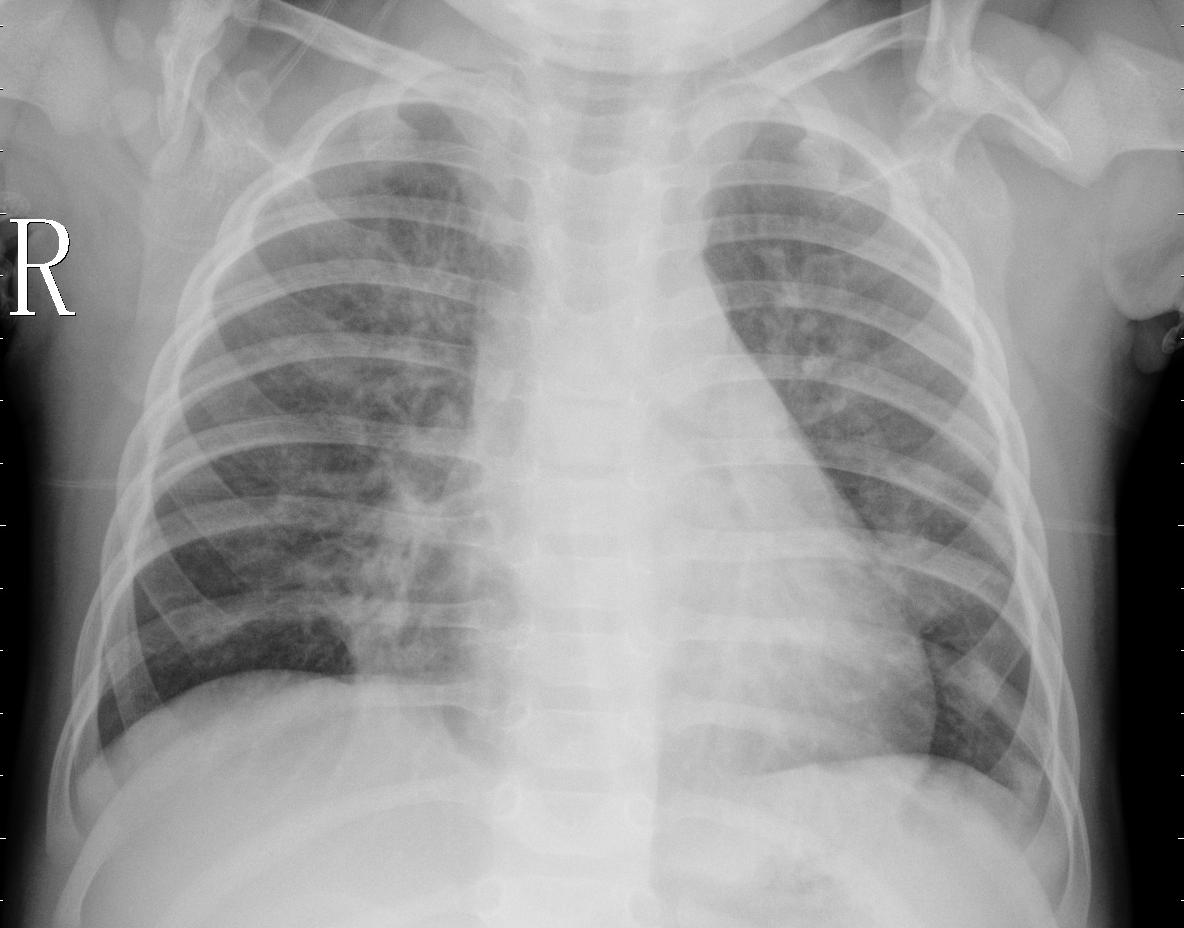
Diagnosis: PNEUMONIA